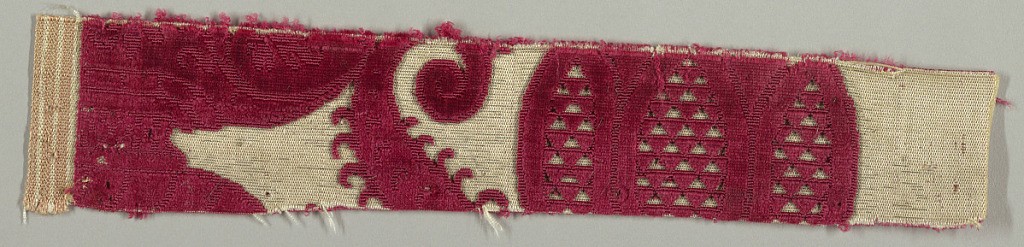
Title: Fragment
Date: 17th century
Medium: silk, metal thread Technique: cut and uncut supplementary warp pile (velvet) with supplementary weft
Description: Narrow fragment of red cut and uncut velvet on white ground with extra weft of metallic thread. Fragment shows part of a large-scale floral motif.